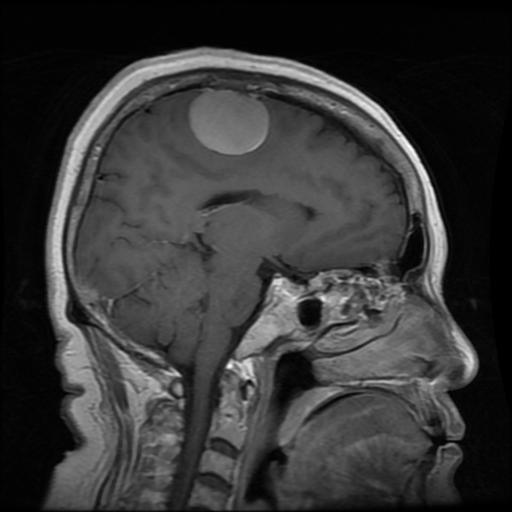
Label: meningioma